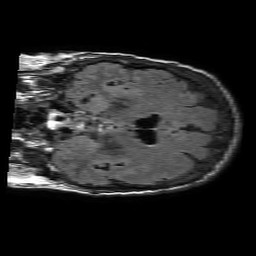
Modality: FLAIR
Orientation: coronal
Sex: female
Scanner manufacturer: philips
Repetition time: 11 s
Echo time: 0.125 s